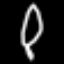
Label: leaf